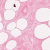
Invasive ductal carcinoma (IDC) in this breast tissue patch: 0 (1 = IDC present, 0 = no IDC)